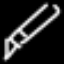
Label: pencil